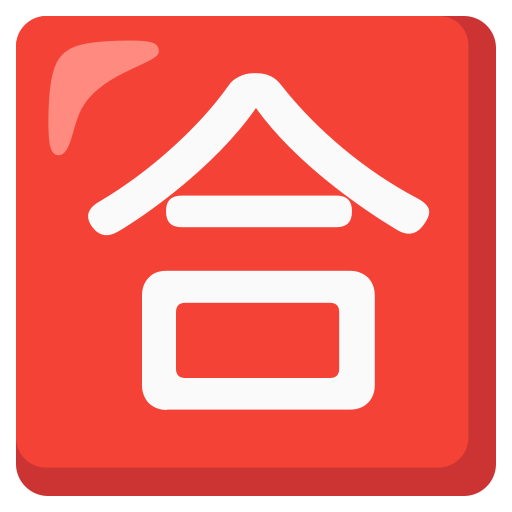
Emoji: 🈴